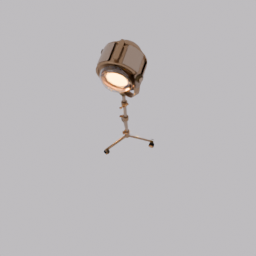
Label: lighting